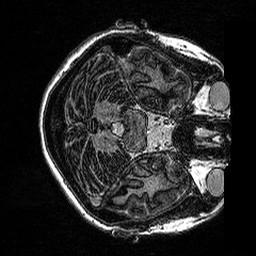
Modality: MP2RAGE
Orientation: axial
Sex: female
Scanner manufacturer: siemens
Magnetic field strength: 3 T
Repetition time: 5 s
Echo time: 0.00292 s